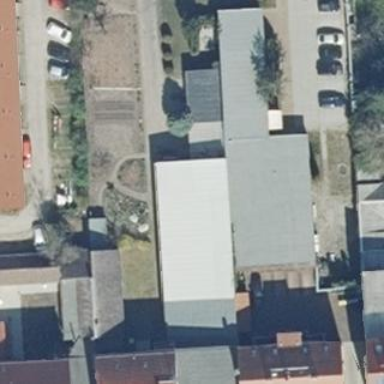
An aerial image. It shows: Building that houses clothes shop.